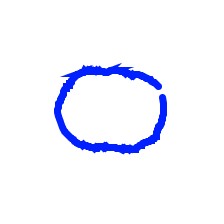
Shape: circle